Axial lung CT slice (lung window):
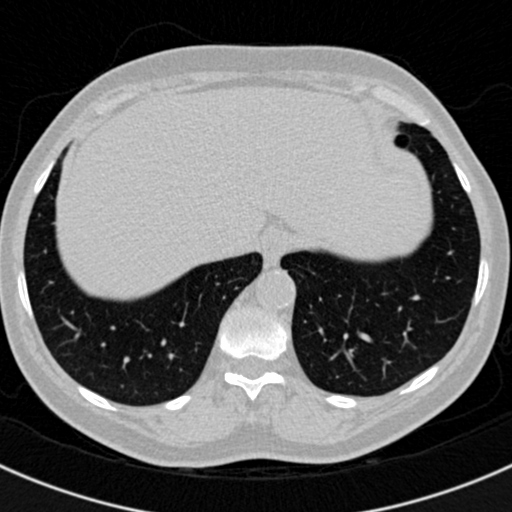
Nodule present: no